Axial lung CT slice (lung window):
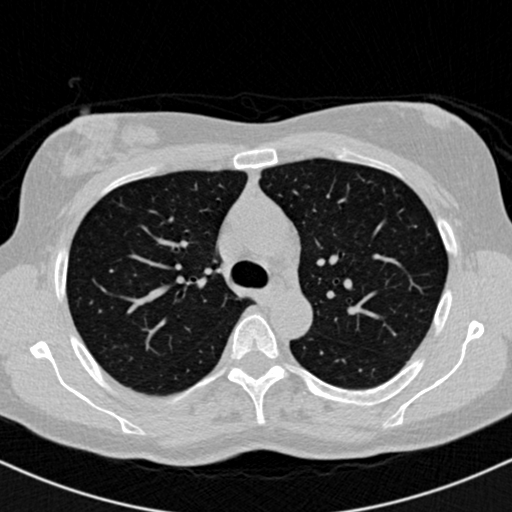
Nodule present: no